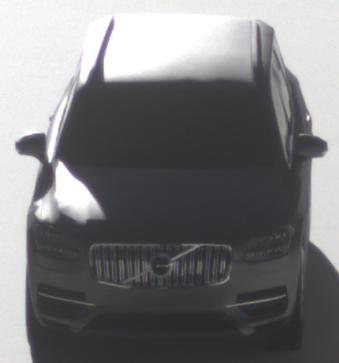
Make: Volvo
Model: XC90 B5
Detailed model: XC90 (L)
Model produced from: 2019/08
Model produced until: 2020/04
Doors: 5
Color: gray
Road condition: dry road
Daytime: morning or afternoon
Contrast: high contrast